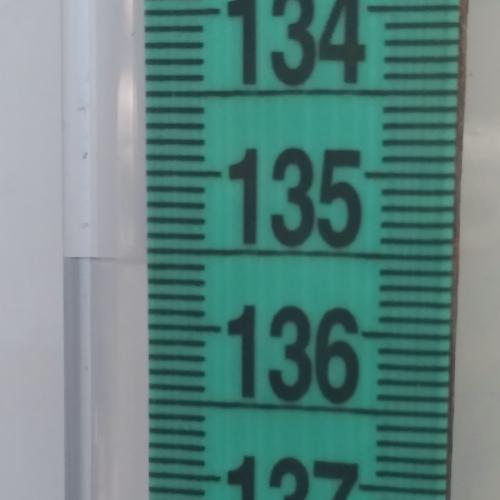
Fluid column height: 135.6 cm